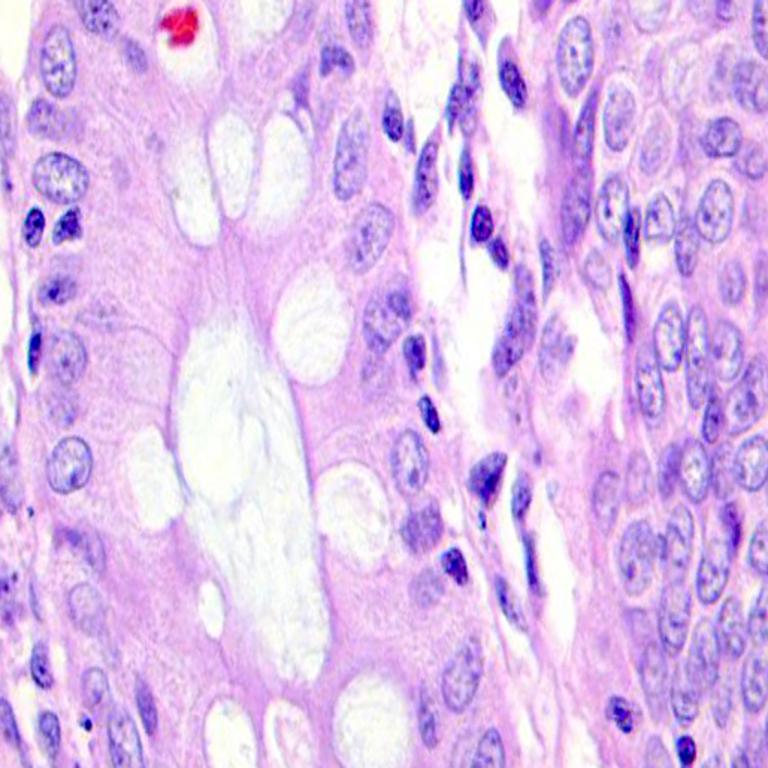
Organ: colon
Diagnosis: benign